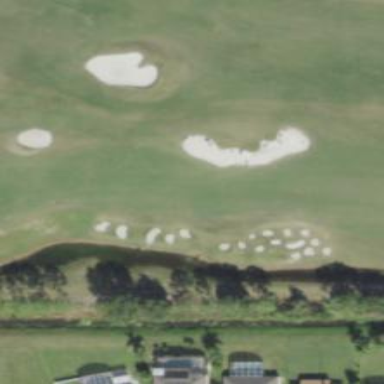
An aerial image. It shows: Grassy area designated as golf fairway.